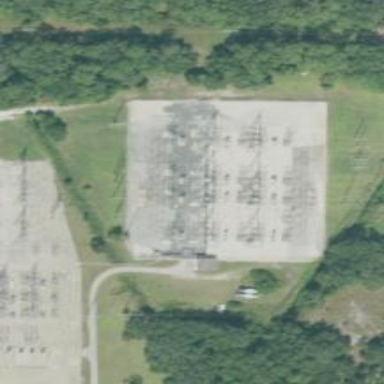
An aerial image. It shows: Switch used for power control.